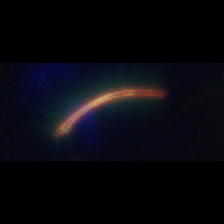
Taxon: Chaetoceros
Group: Diatoms